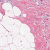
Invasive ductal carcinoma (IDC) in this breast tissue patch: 0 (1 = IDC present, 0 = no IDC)